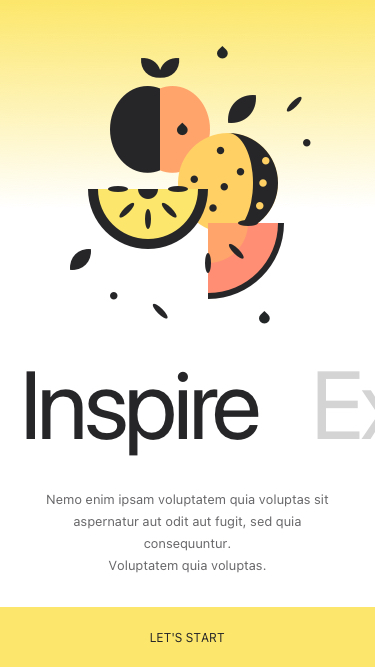
Text in this UI design:
let's start
Inspire
Explore
Nemo enim ipsam voluptatem quia voluptas sit aspernatur aut odit aut fugit, sed quia consequuntur.
Voluptatem quia voluptas.